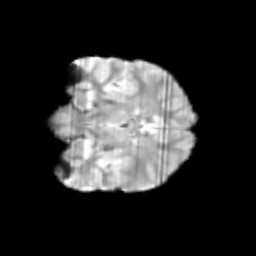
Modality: T2w
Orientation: coronal
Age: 10
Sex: male
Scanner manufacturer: siemens
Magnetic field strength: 3 T
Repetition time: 3.8 s
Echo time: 0.07 s